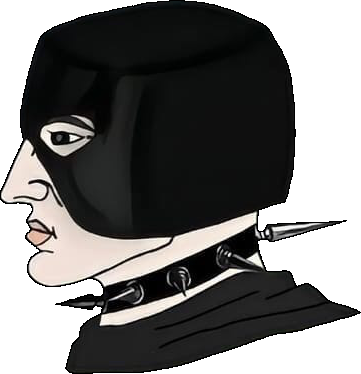
Label: 4_Yes_Chad